Question: I have this situation <URL>
div.with-after has an :after pseudo element (that flows to the right).
Its parent (div.container) requires a vertical scroll.
'''
<div class="container">
<div class="with-after"></div>
</div>
'''
The question is why :after causes the horizontal scroll? I thought if :after is absolutely positioned, it's not in the flow anymore.
Is it possible to make :after element flows underneath vertical scroll and goes further to the right?

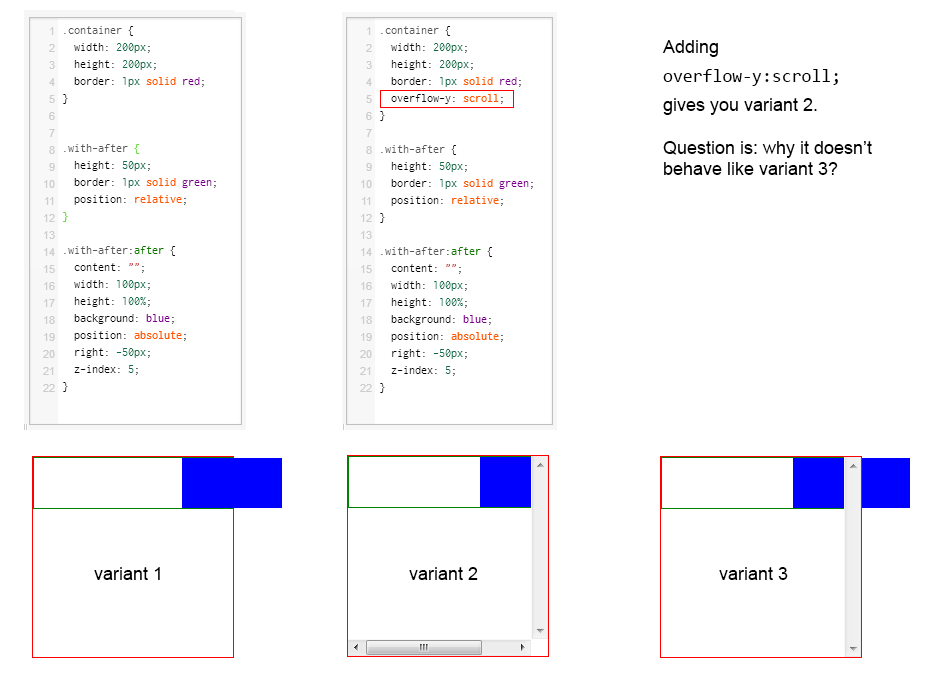
Answer: To acheive the Variant 3, you have to make the below changes to your class with-after.
Here is the <URL>.
Changes in CSS:
'''
.with-after {
border: 1px solid green;
height: 50px;
padding: 0 93px;
position: absolute;
right: 480px;
z-index: -1;
}
'''
You have to make the main class i.e in your case win-after to have position absolute. This will remove its flow and by z-indexing it will lie underneath of the vertical scroll. Hope this helps.
Like I said earlier, You cannot deceive the CSS by making a position:relative for the main class and postion:absolute for the pseudo element of the same class. So in order to acheive the effect of making the div underneath the vertical scroll, you have to define position:absolute for the class which has to go underneath the parent element. So defining a psudo of the same class with a different position, will hold no good for the browser to recogzine what you want and will behave weirdly by taking a combination of both the pseudo as well as actual element class, so making it transparent for the browser to know what you want, declare the main with-after class as the position:absolute and just making simple for the browser to know that it has to go underneath the parent element with a negative z-index. Hope this helps now.